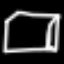
Label: square